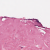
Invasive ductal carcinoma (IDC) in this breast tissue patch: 0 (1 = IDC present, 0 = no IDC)